Question: I am trying to get date from p:calendar (2013-02-14) and pass it to the bean property. It's works but date format is not the same that I passed it.
Code:
'''
<h:outputLabel value="Start date:"></h:outputLabel>
<p:calendar pattern="yyyy-MM-dd" showButtonPanel="true" navigator="true" id="startDate" value="#{dodajanjeProjekta.start}" >
<f:convertDateTime pattern="yyyy-MM-dd"/>
</p:calendar>
'''
---
Value will must be 2013-02-14 but is Thu Feb 14 01:00:00 CET 2013

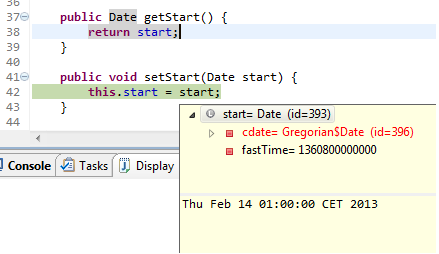
Answer: A 'Date' object stores a date as a 'long' in milliseconds based around an epoch. That is the 'fastTime' you can see.
When it displays as '2013-02-14' or 'Thu Feb 14 01:00:00 CET 2013' both have the same value they are just formatted in different ways, you have to take timezone into account.
'''
<f:convertDateTime pattern="yyyy-MM-dd"/>
'''
is telling 'jsf' to use a particular formatter when the date it will still store it in the same way. The debugger on the other hand will just use the default formatting for the object when it displays it.
try using
'''
new SimpleDateFormatter("yyyy-MM-dd").format(this.start)
'''
in your expression window, you should see the date as you want to see it.